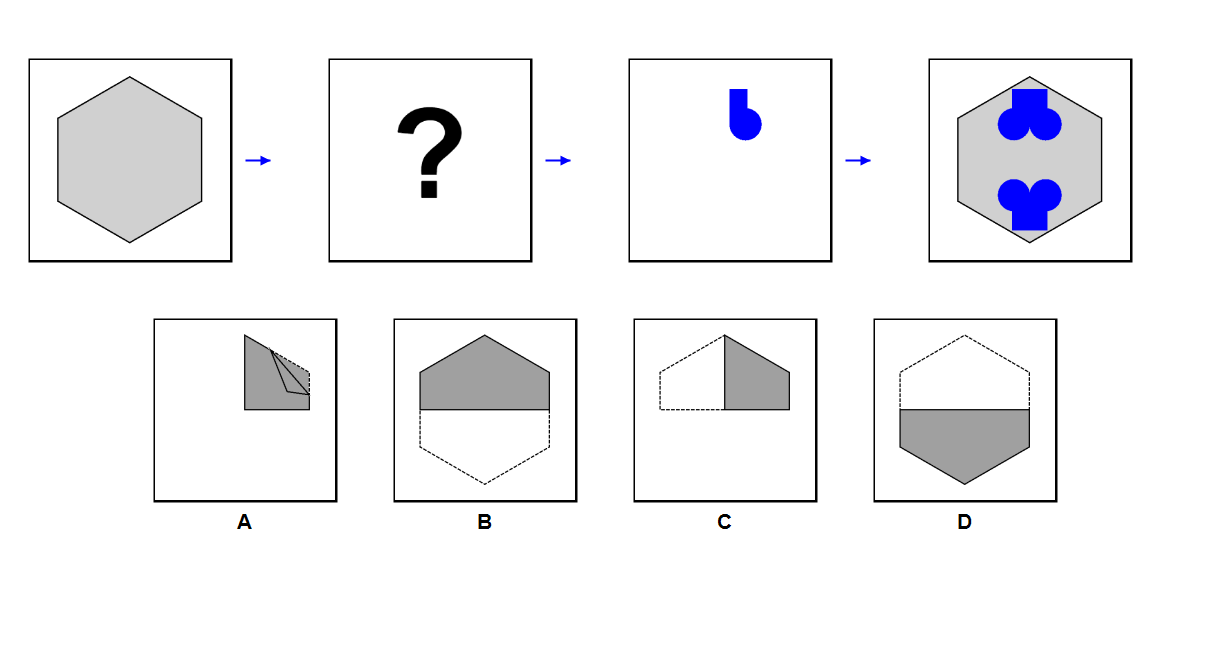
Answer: D